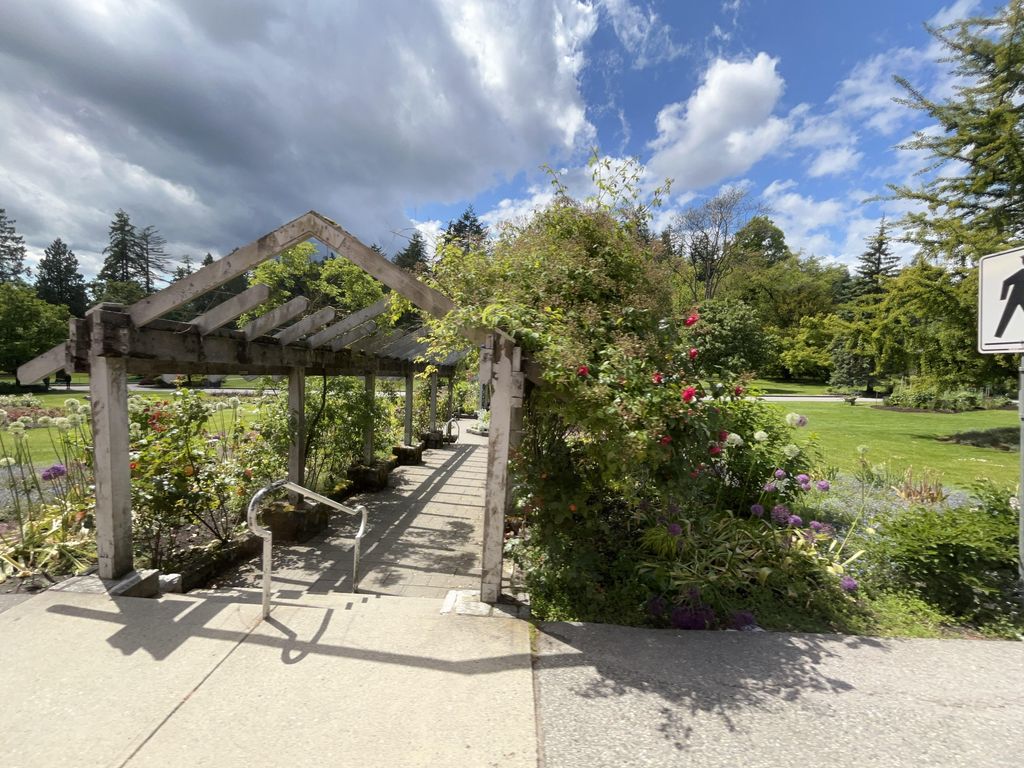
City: vancouver